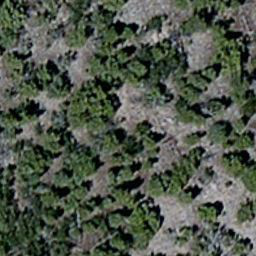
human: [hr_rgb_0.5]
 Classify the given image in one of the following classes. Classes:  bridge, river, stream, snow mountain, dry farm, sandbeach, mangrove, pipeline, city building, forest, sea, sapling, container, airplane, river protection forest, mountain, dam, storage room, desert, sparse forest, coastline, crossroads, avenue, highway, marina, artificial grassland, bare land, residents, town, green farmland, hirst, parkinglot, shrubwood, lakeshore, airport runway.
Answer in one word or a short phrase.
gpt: sparse forest